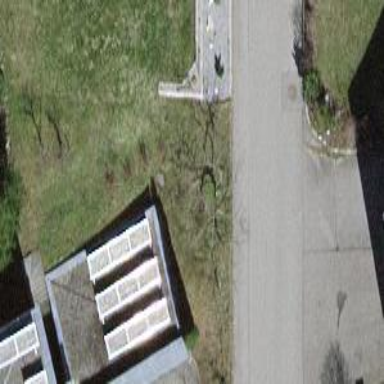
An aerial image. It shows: Garage.